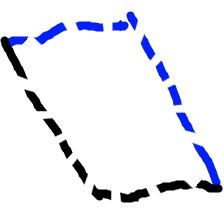
Shape: parallelogram